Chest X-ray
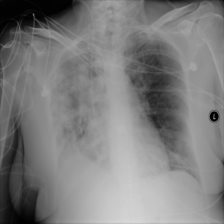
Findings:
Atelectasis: negative
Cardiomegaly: negative
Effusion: negative
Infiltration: negative
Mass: negative
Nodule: negative
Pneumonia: negative
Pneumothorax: negative
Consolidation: positive
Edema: negative
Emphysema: negative
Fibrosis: negative
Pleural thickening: negative
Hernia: negative